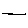
Label: line